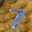
Label: 7